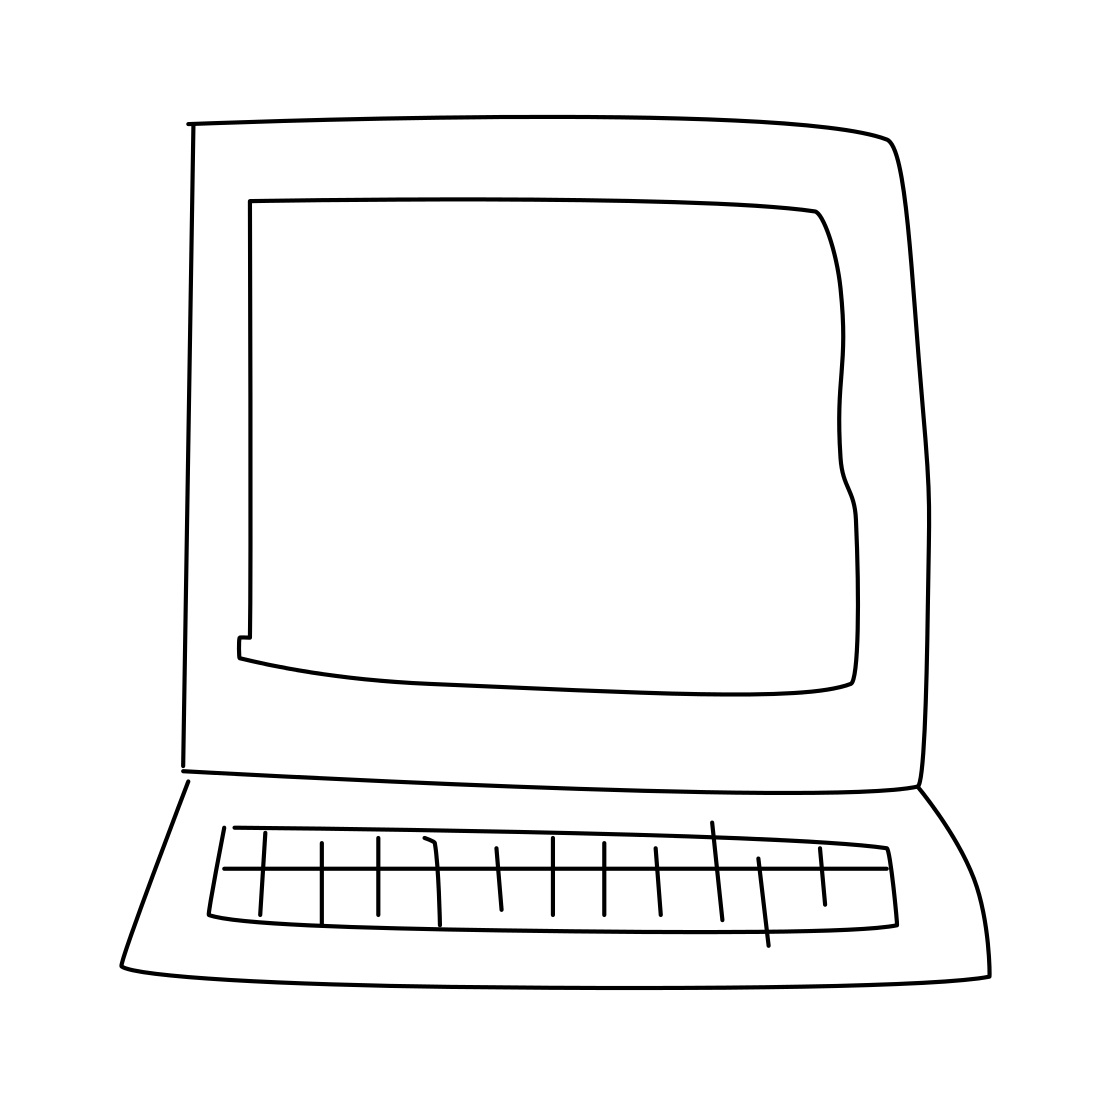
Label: laptop